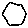
Label: hexagon